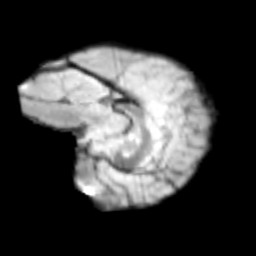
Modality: T2w
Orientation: sagittal
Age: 9
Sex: female
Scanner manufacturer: siemens
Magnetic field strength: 3 T
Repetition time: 3.8 s
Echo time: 0.07 s